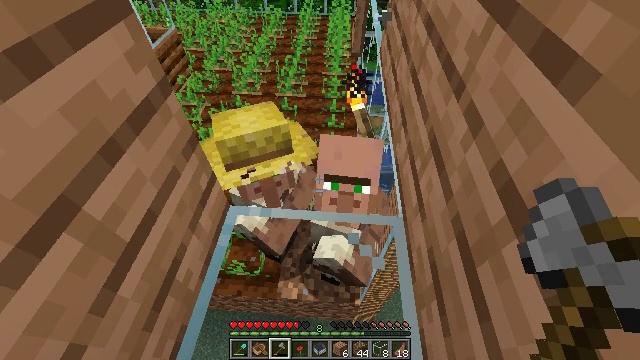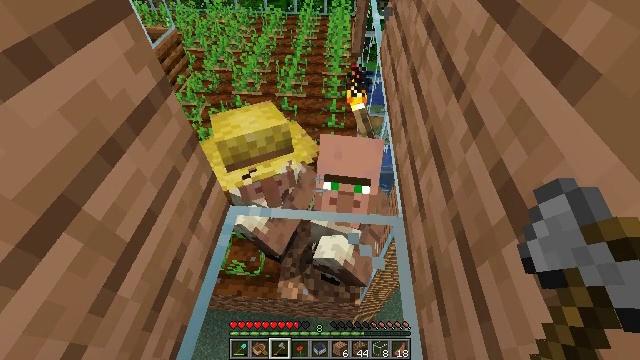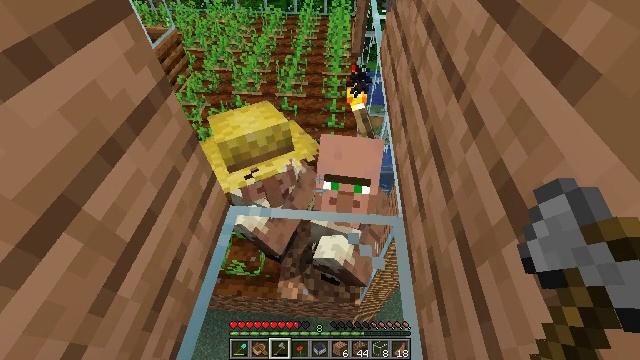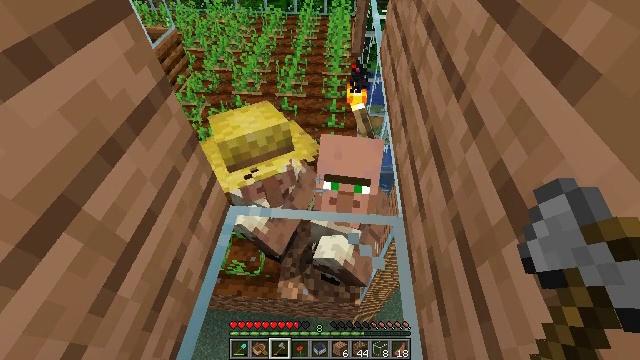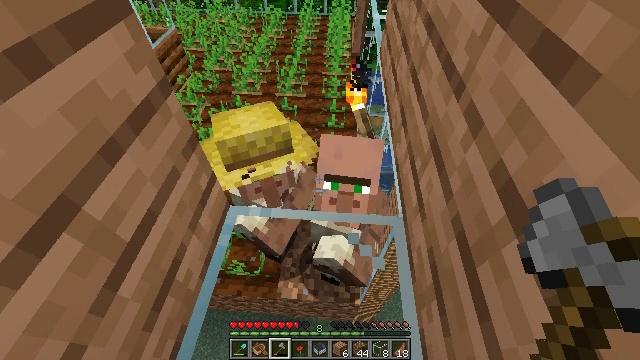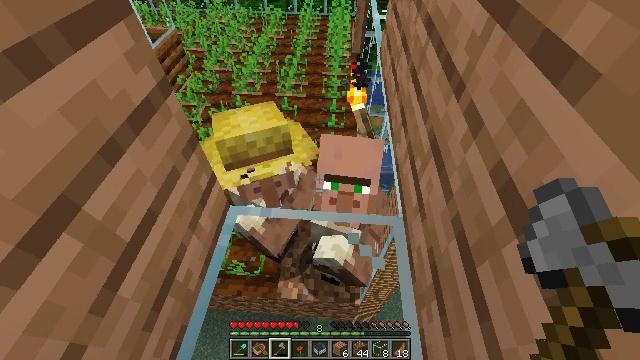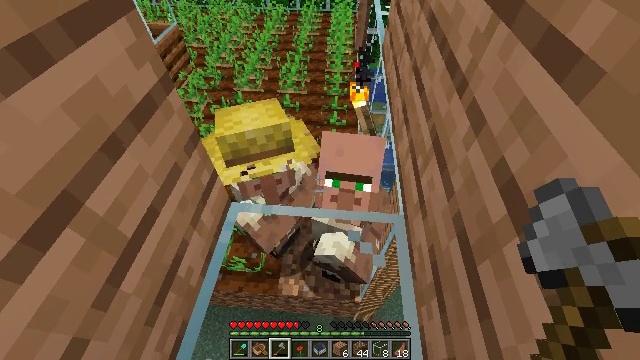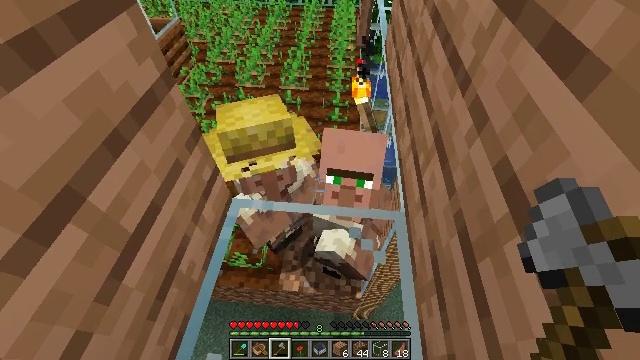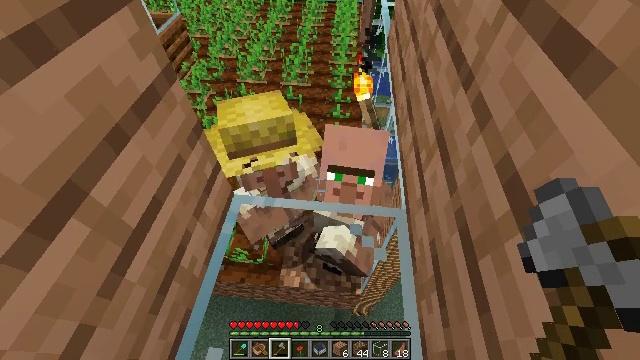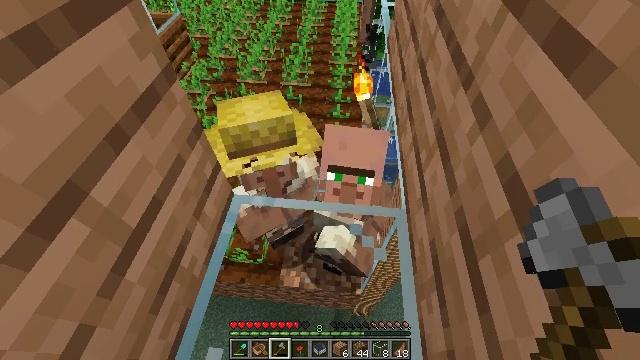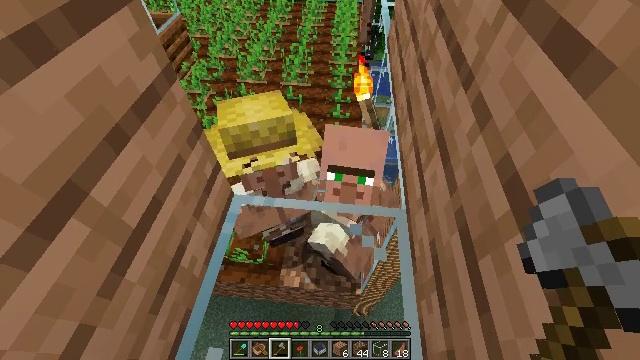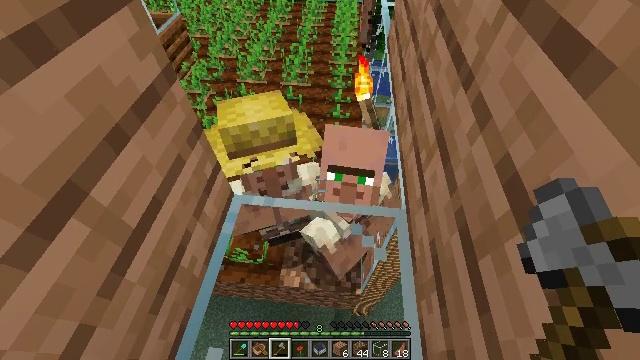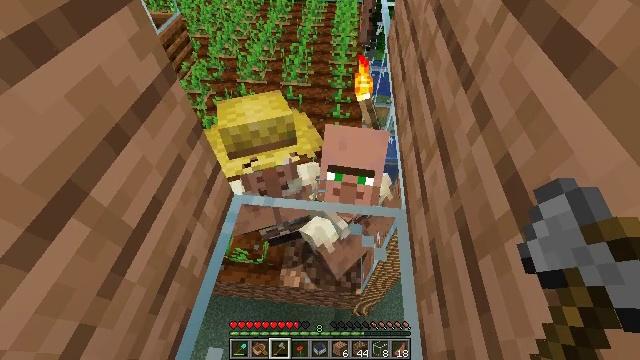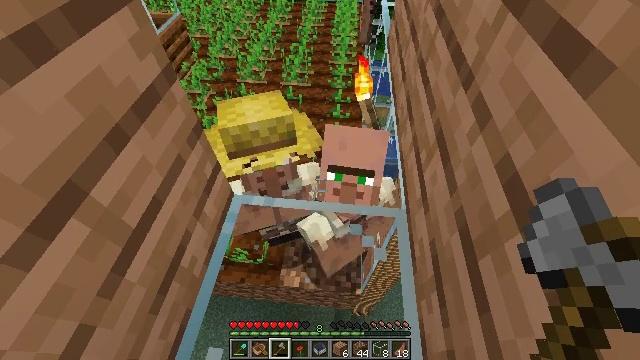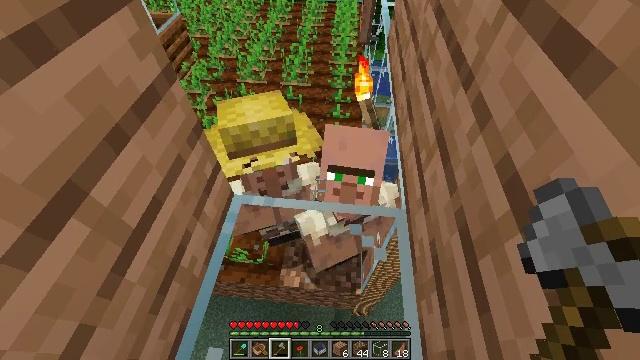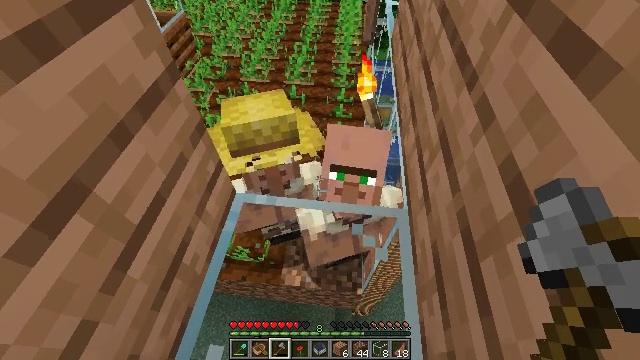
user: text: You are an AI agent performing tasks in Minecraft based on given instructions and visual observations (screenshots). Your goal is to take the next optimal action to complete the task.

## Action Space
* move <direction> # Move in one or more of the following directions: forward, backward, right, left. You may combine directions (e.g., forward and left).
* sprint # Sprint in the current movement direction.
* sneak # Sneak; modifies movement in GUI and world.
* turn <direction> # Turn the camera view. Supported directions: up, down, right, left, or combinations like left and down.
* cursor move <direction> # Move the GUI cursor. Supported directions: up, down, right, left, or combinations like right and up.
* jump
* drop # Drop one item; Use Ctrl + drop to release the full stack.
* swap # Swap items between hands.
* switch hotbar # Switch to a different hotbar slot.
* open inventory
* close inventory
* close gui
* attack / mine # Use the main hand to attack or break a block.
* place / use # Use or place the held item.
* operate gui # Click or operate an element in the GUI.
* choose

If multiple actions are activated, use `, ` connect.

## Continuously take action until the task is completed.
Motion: motion action
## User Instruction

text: Break the jungle planks to recycle them.
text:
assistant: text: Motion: sneak
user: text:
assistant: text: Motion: sneak
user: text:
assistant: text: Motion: sneak
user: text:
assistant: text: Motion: sneak
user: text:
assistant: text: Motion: sneak
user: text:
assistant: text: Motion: sneak
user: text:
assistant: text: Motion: sneak
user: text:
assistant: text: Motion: sneak
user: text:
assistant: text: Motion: sneak
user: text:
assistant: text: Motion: sneak
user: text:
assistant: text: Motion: sneak
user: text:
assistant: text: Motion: sneak
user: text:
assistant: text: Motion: sneak
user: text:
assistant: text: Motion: sneak
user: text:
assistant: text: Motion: sneak
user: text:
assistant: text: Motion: sneak
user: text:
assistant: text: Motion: sneak
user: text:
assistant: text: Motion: sneak, turn left
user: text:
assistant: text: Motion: sneak
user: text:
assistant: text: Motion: sneak, turn left
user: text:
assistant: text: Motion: sneak, turn left
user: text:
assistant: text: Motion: sneak, turn left
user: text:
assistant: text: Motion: sneak, turn left
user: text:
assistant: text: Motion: move right, sneak, turn left and up
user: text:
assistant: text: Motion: move right, sneak, turn left and up
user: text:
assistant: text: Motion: move right, sneak, turn left and up
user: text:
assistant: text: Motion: move right, sneak, turn left and up
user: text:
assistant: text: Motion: move right, sneak, turn left and up
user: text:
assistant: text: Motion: sneak, turn left
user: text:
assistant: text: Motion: sneak, turn left